You are looking at the short-time Fourier spectrogram of a bearing's acceleration signal. Classify the bearing condition as one of: normal, inner_race, outer_race, ball.
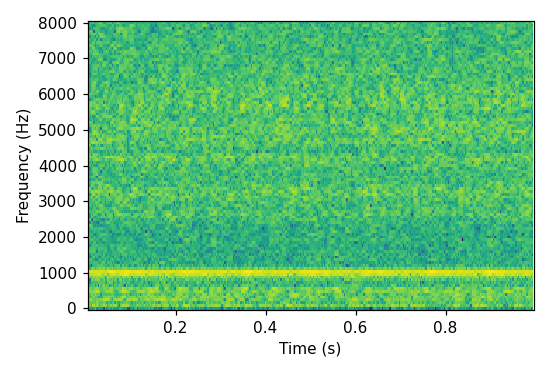
Answer: normal